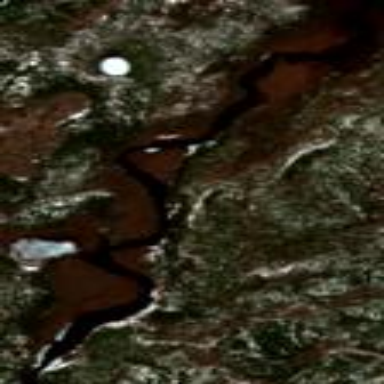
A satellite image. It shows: River flowing through the landscape.